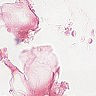
Metastatic tissue present: no